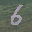
Label: 6